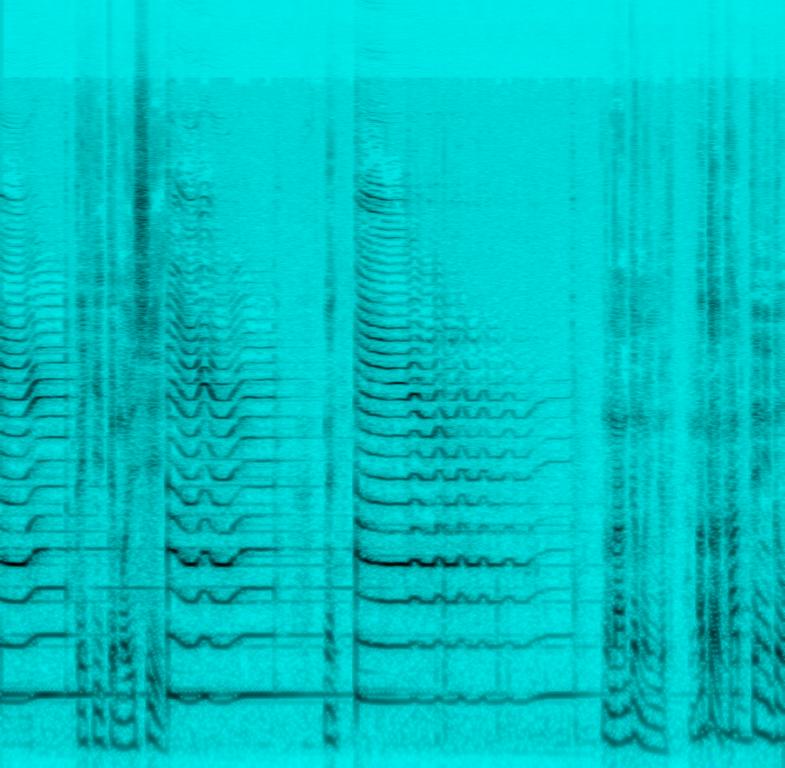
This is a recording of one note being played on the guitar, followed by some string bending. There is then a dialogue between male Japanese speakers.